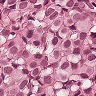
Metastatic tissue present: yes